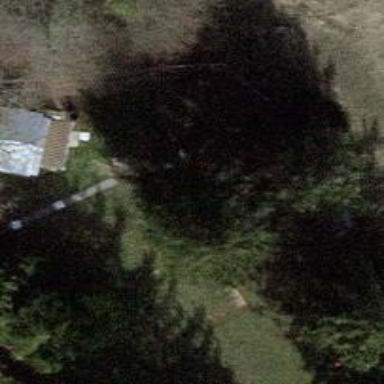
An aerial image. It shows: Evergreen tree with needle-leaved leaves.